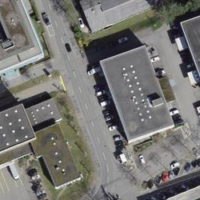
EUNIS habitat code: 54
Species observed at this site:
Cardamine pratensis